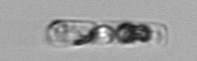
Label: Guinardia_delicatula_TAG_internal_parasite